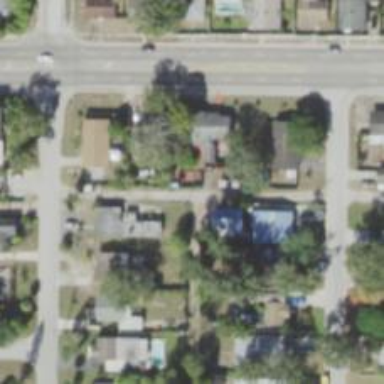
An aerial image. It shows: Alley classified as service road.